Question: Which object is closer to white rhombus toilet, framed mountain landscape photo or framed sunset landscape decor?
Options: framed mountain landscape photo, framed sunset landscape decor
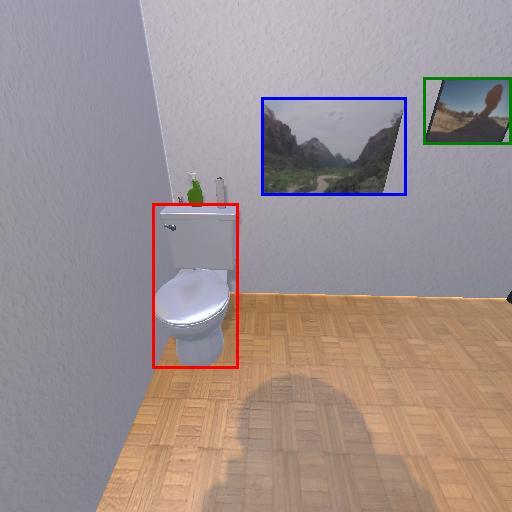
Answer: framed mountain landscape photo